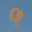
Label: 9